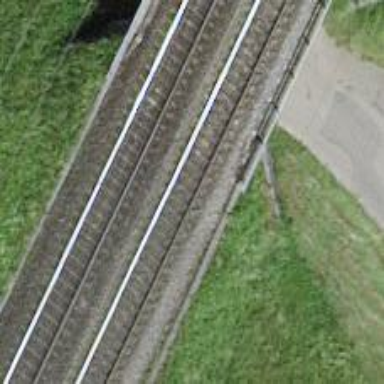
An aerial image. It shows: Bridge with single railway track electrified by contact line.